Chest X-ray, PA view. Patient: 65 years old, sex M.
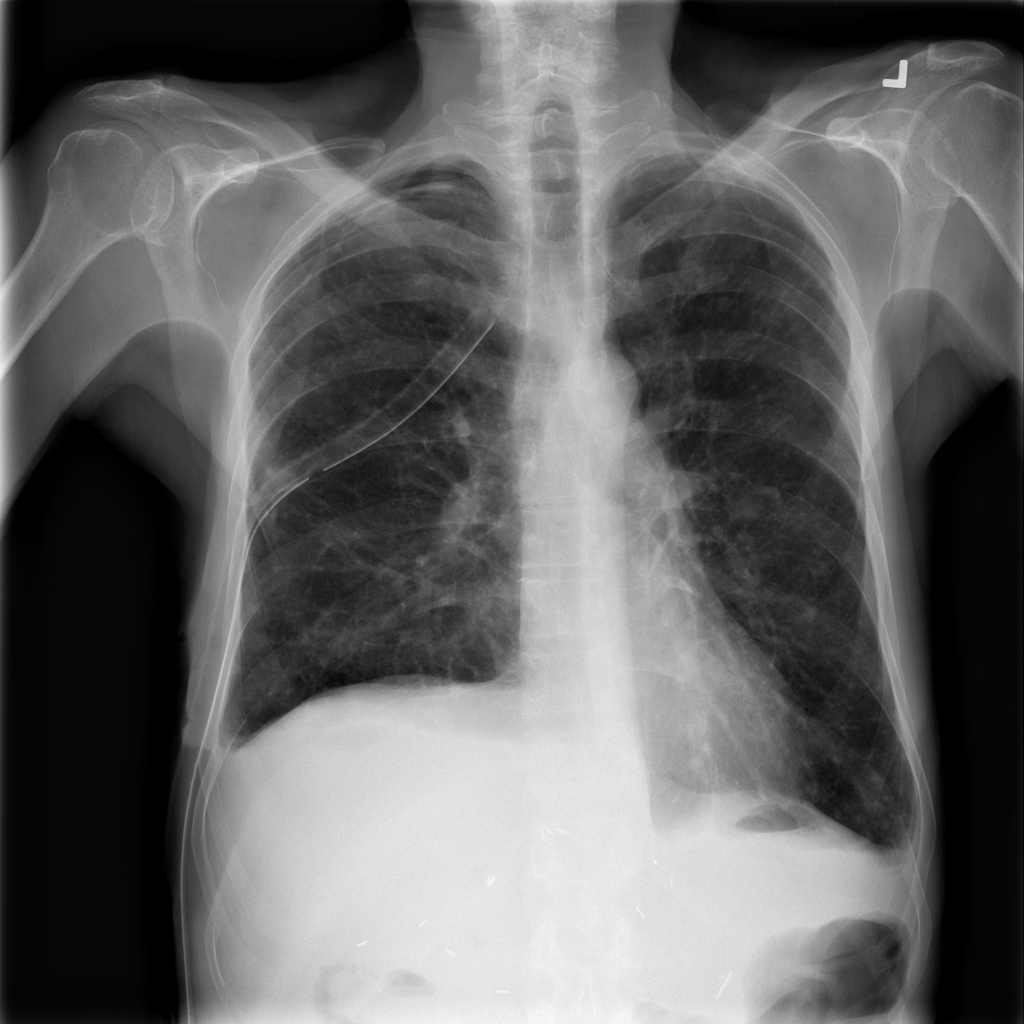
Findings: Pleural_Thickening